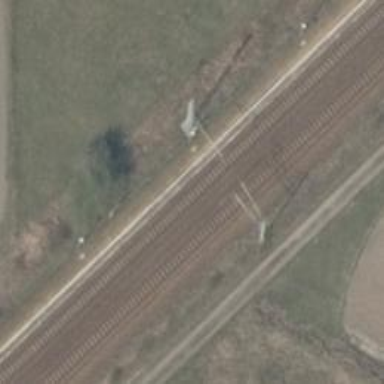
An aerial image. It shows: Railway stop with public transport stop position.